Interaction volume radius: 5 \u00c5
Interaction volume height: 30 \u00c5
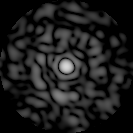
Disorder parameter: 0.8172